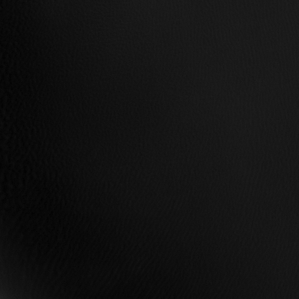
Label: non_frost